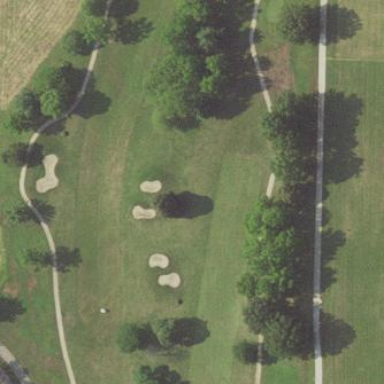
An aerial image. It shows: Golf cartpath that is also road path.